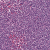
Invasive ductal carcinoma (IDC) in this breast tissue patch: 1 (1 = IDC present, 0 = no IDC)